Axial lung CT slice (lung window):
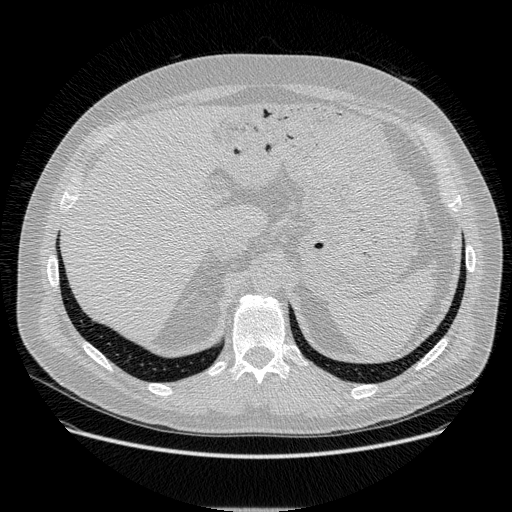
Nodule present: no